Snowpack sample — Buffalo Mountain, Silverthorne, Colorado, USA (2/22/26, 2:02 PM MST)
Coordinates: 39.622, -106.113
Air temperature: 33 °F
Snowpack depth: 63 cm
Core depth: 50 cm
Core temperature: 26.6 °F
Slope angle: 11°, slope face: 116°
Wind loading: low
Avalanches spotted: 0
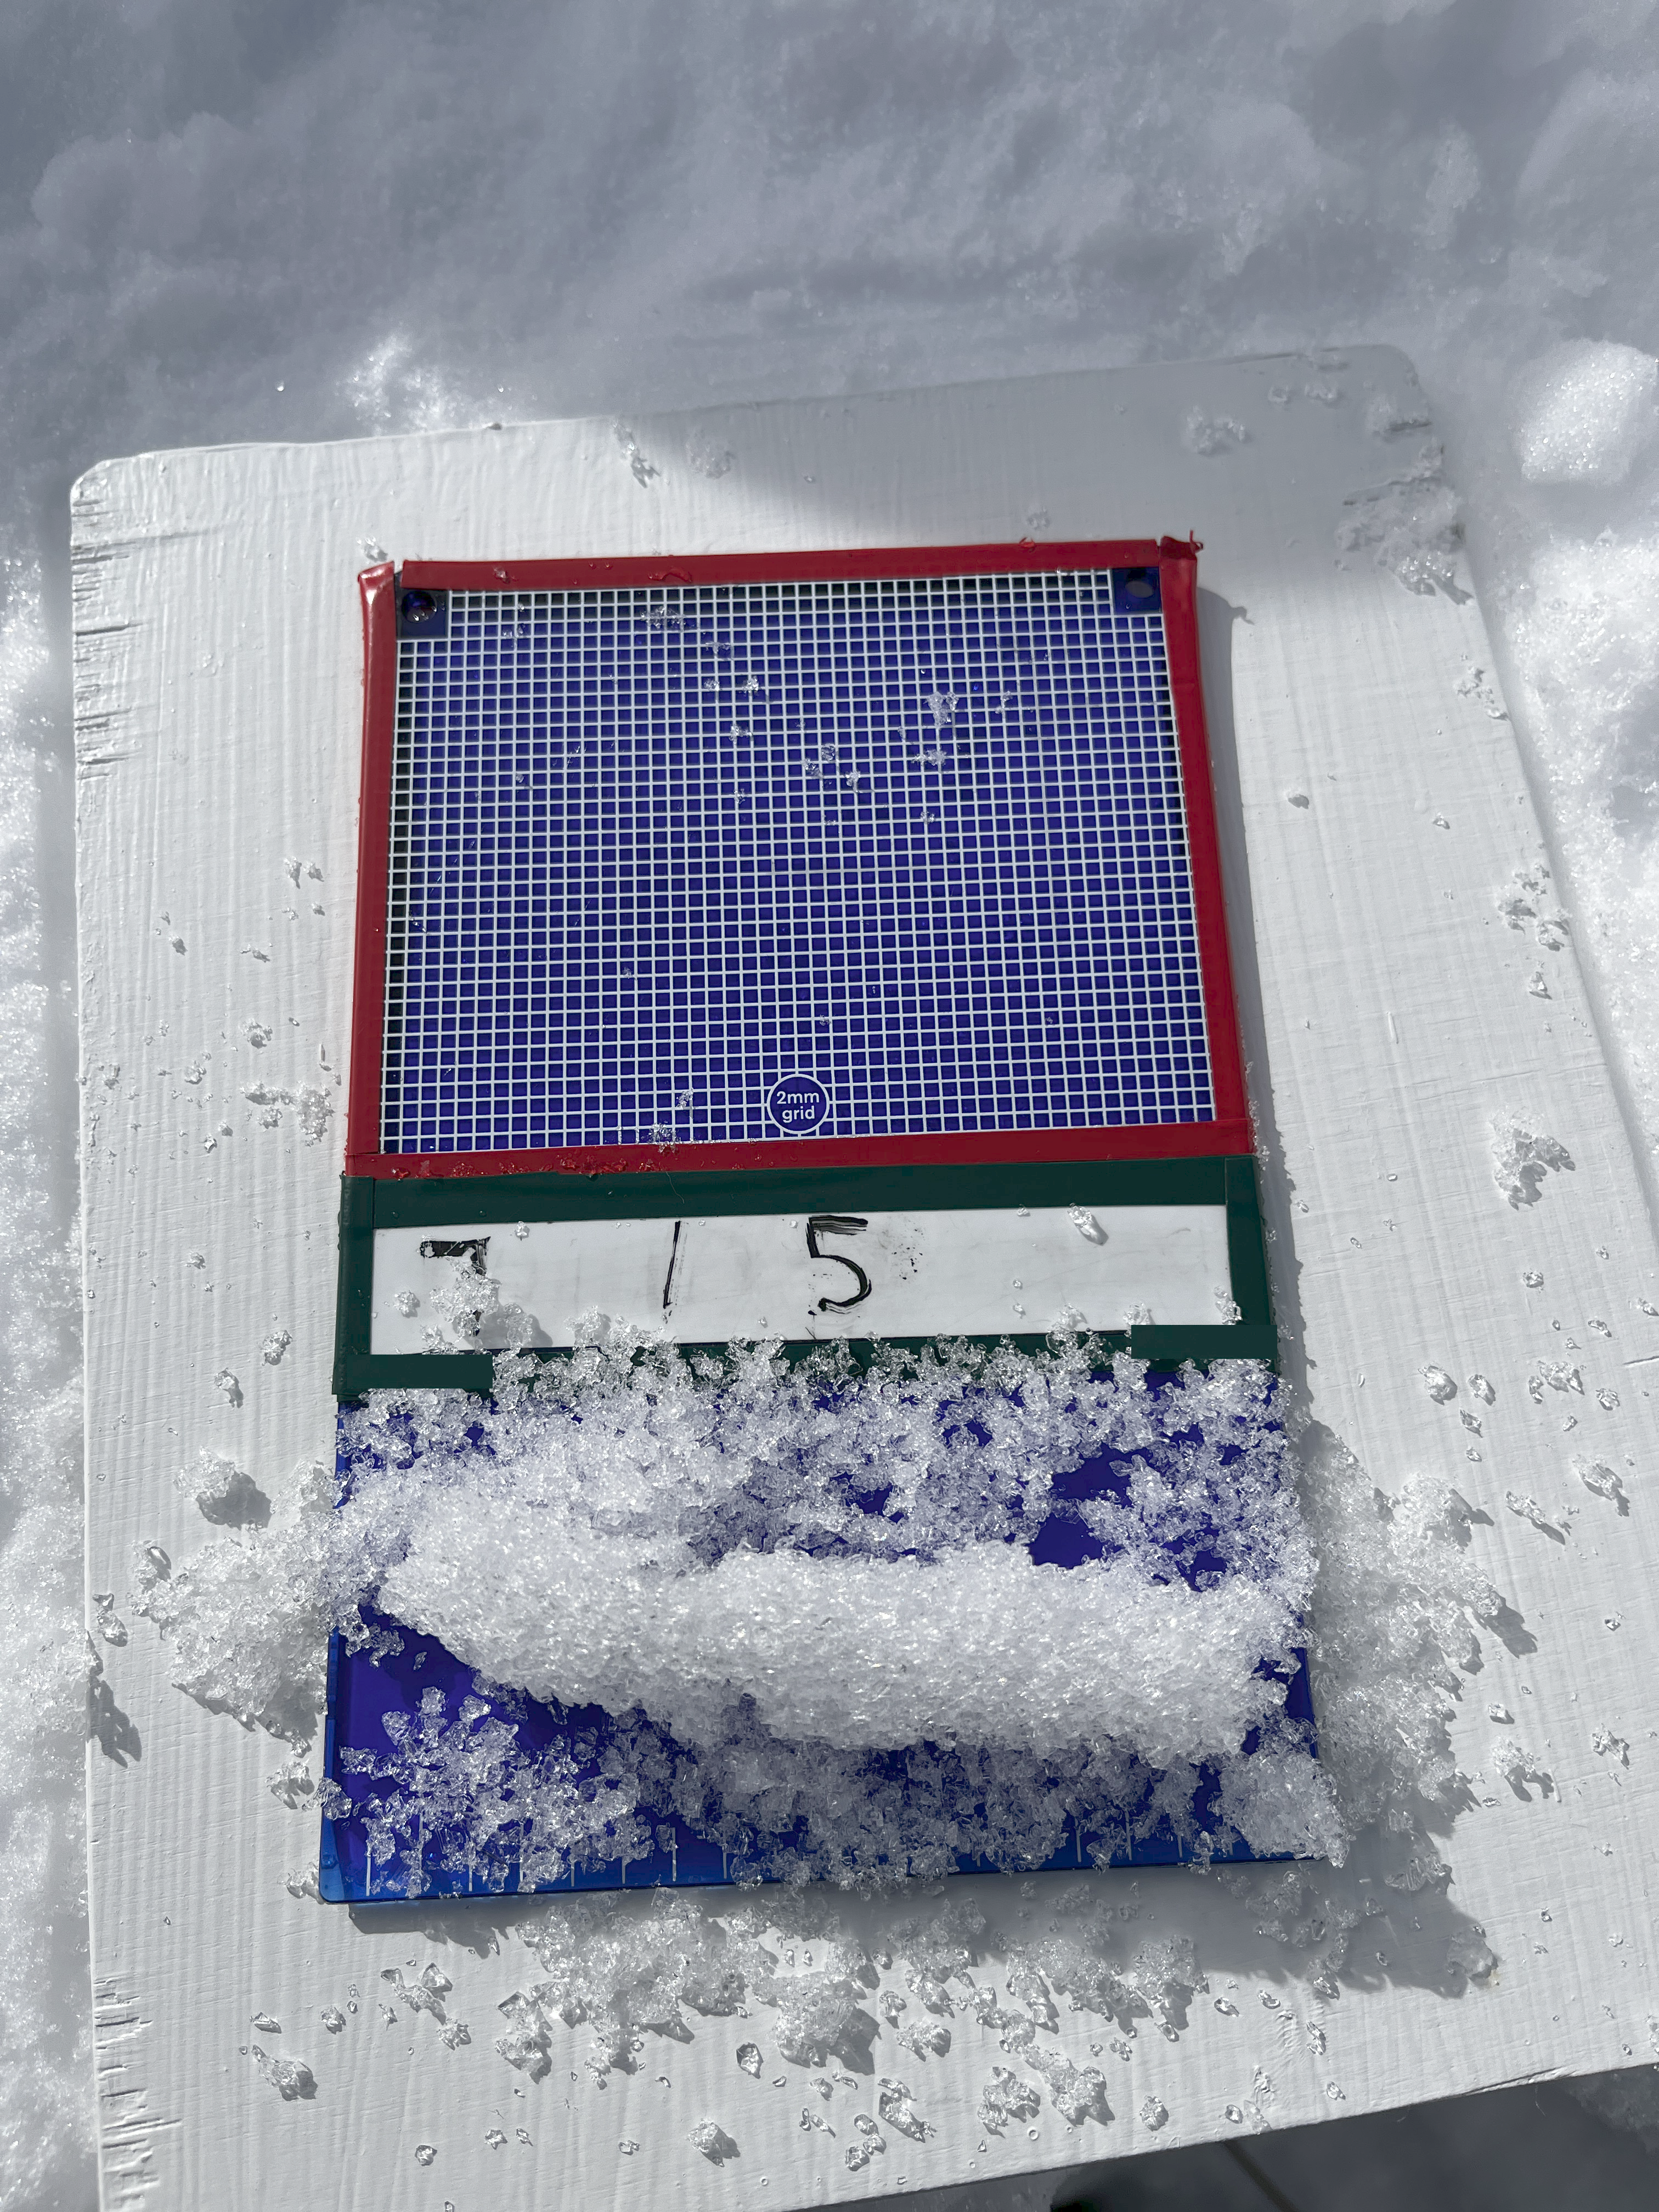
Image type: crystal_card
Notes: In a firebreak similar to site 1, minimal wind loading with no spotted avalanches (not many faces in view though)